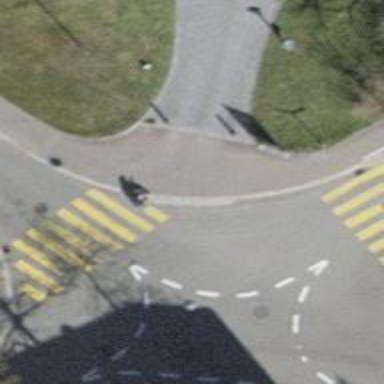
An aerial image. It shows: Kerb serving as barrier.